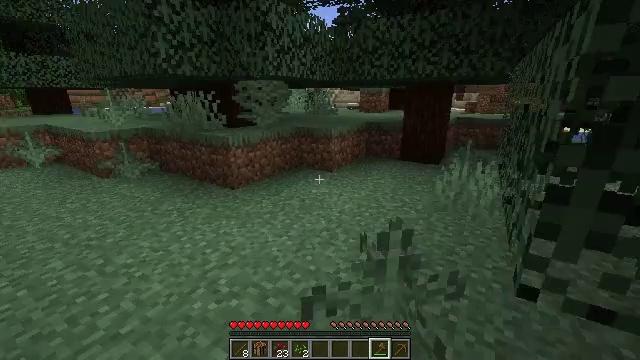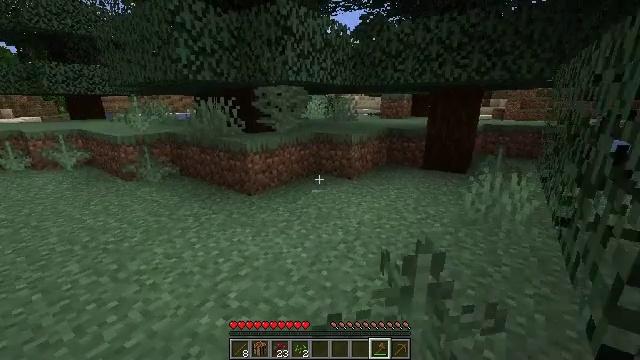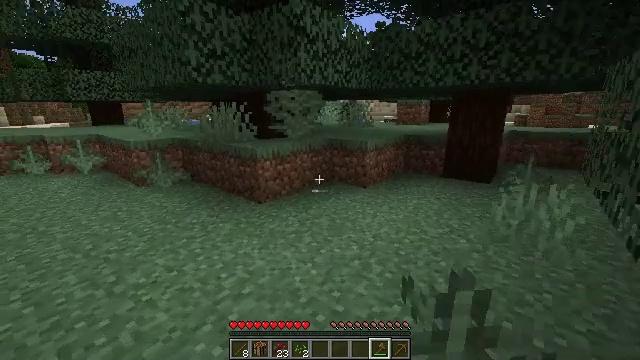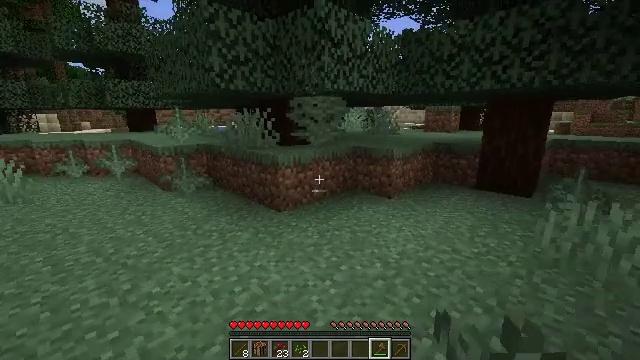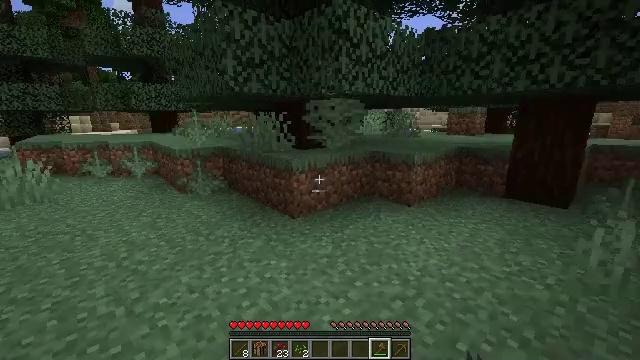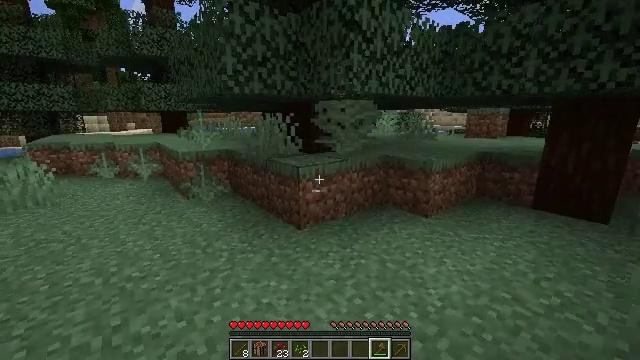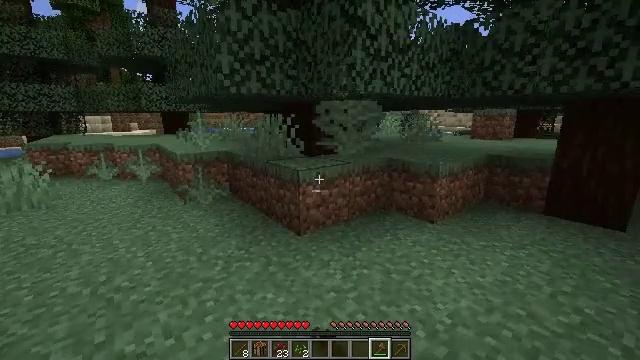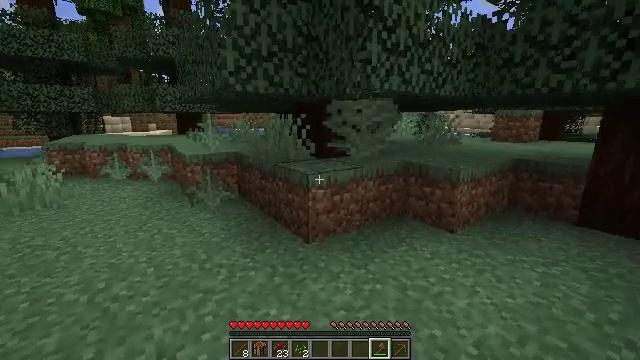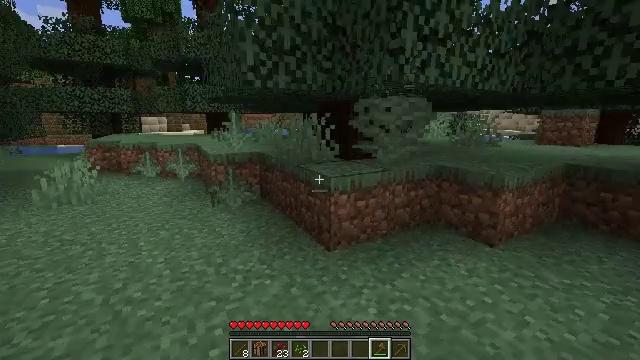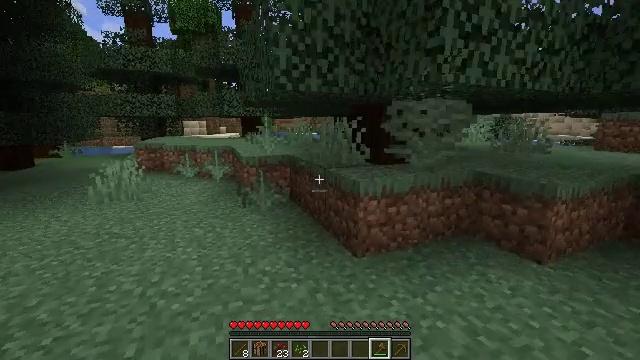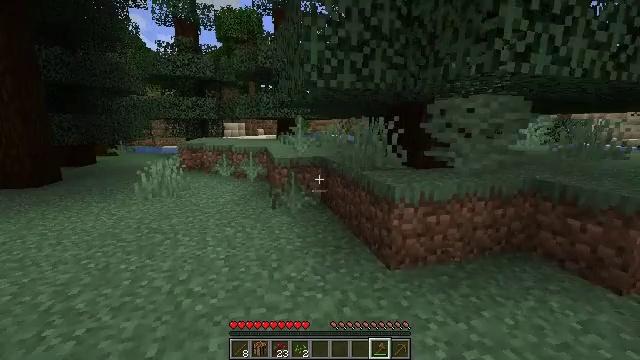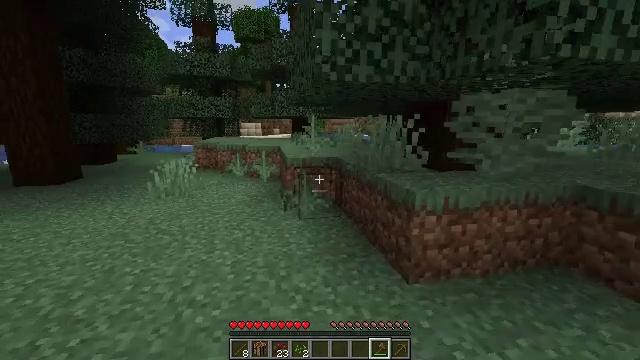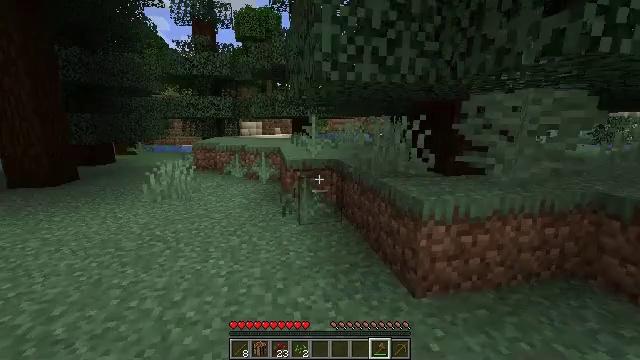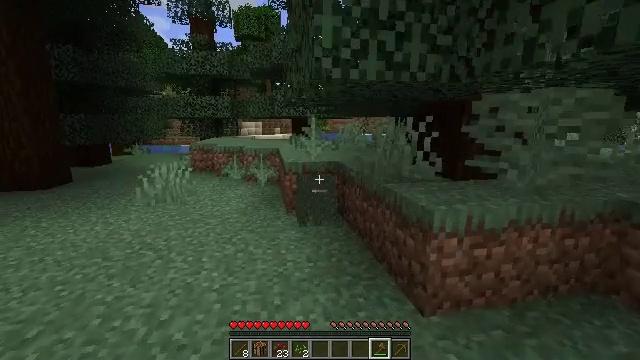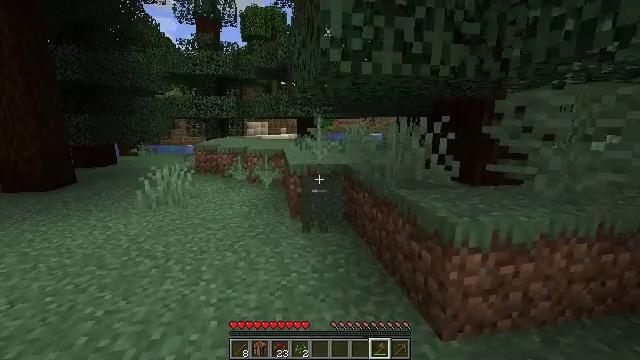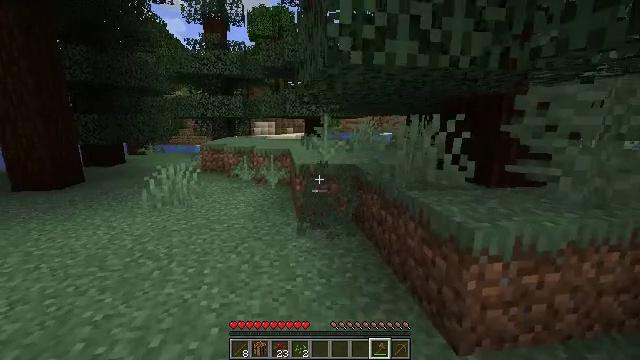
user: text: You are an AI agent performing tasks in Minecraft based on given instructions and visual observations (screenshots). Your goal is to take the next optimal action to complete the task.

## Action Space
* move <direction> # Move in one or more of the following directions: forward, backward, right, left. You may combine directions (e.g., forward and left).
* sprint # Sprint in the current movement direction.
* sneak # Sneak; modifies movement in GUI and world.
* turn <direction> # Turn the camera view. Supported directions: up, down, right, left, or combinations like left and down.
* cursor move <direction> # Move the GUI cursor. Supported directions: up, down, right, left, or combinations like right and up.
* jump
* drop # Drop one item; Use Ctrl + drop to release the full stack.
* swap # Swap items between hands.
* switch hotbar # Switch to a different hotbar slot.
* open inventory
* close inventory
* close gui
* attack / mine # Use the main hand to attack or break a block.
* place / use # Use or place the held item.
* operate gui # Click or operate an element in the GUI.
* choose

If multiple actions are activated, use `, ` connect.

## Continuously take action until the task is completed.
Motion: motion action
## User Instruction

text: Mine fern in the forest.
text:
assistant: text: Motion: move forward, turn left and up, attack / mine
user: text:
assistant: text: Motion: move forward, turn left and up, attack / mine
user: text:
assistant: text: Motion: move forward, turn left and up, attack / mine
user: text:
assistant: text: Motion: move forward, turn left, attack / mine
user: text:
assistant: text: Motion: move forward, turn left, attack / mine
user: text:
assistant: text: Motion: move forward, attack / mine
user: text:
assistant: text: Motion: move forward, turn left
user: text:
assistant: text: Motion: move forward, turn left
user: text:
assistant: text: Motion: move forward, turn left
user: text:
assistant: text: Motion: move forward, turn left
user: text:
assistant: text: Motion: move forward, turn left
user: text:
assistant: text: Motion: move forward
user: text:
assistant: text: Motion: move forward, attack / mine
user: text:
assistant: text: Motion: turn left, attack / mine
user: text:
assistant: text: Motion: turn left
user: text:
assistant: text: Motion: move forward, turn left, attack / mine
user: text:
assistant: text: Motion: move forward, turn left, attack / mine
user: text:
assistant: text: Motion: no_op